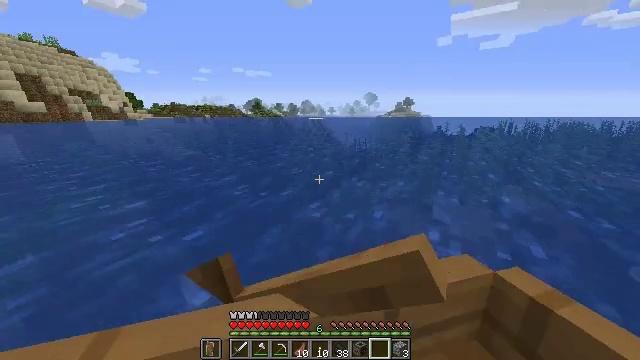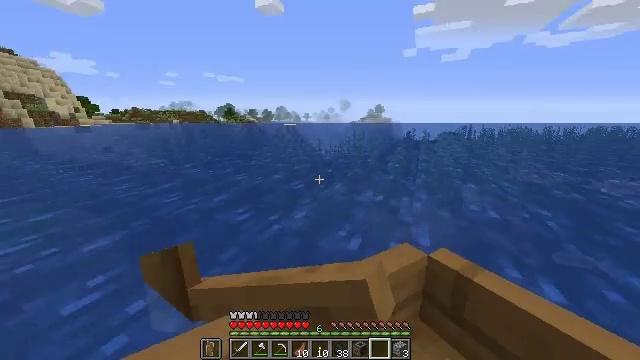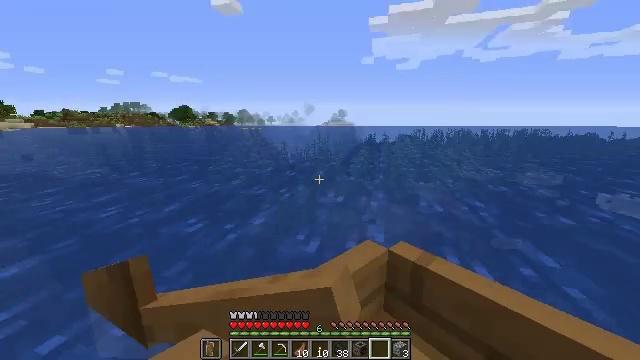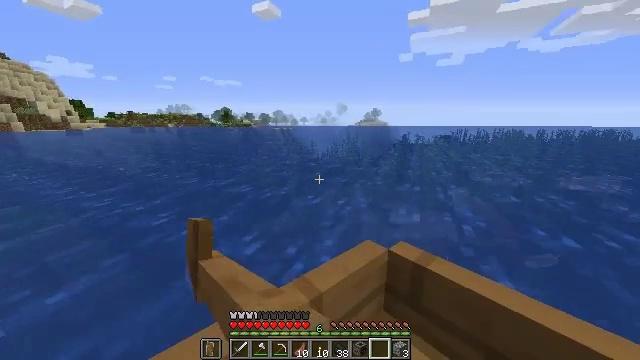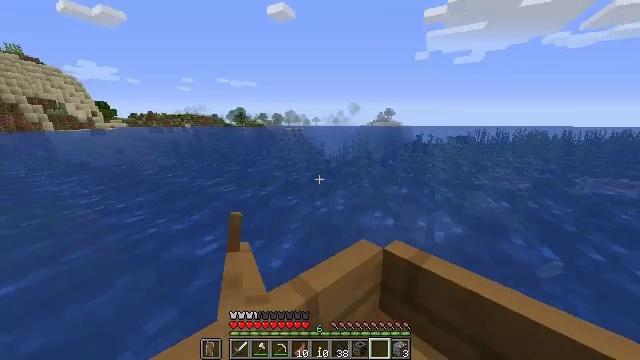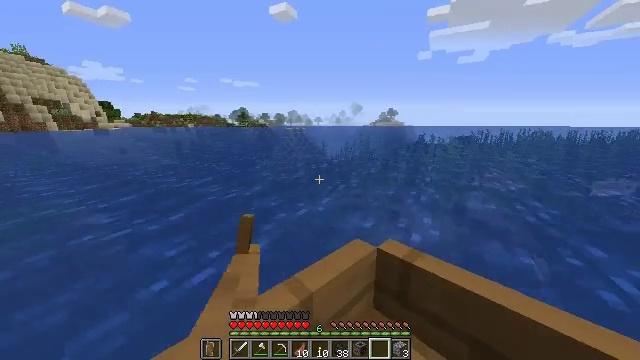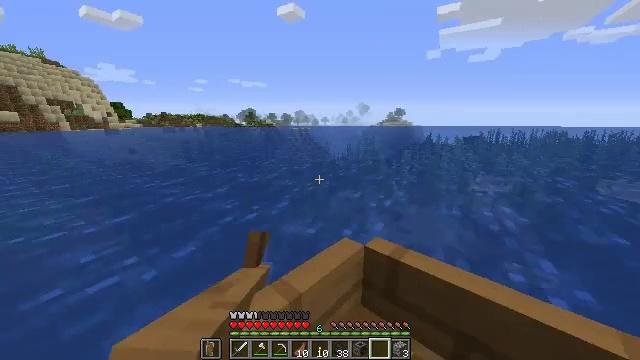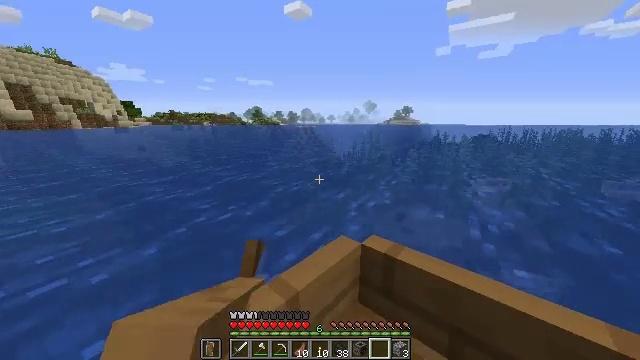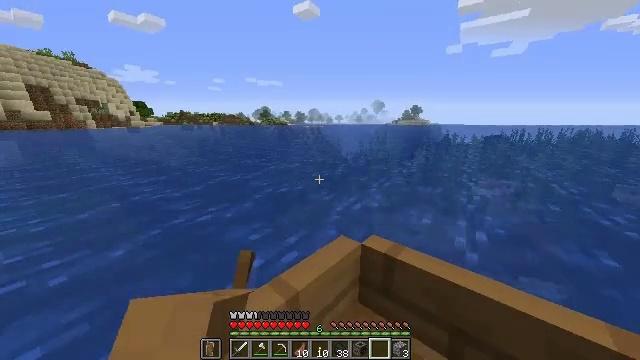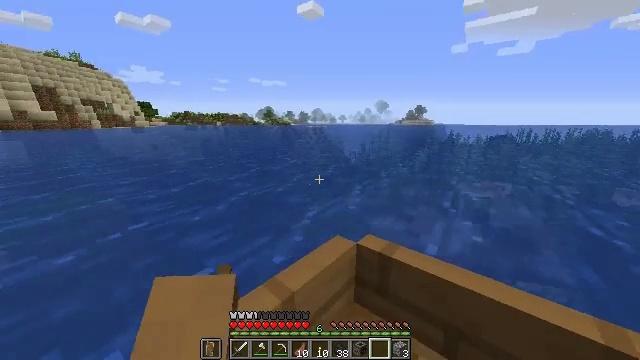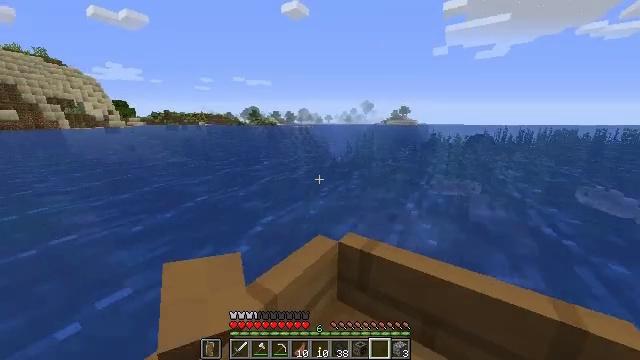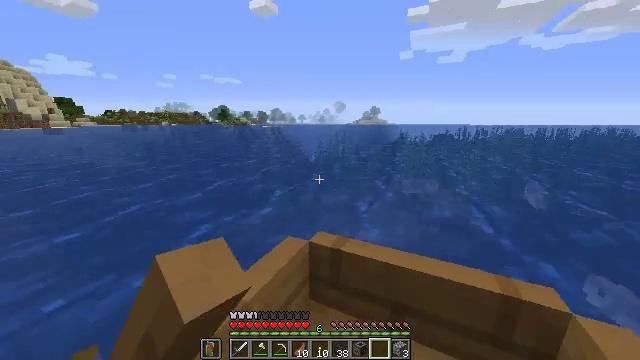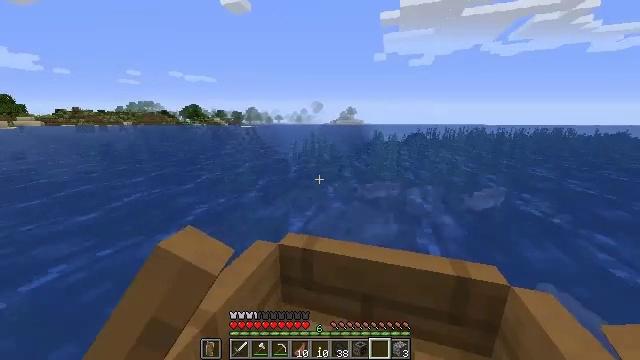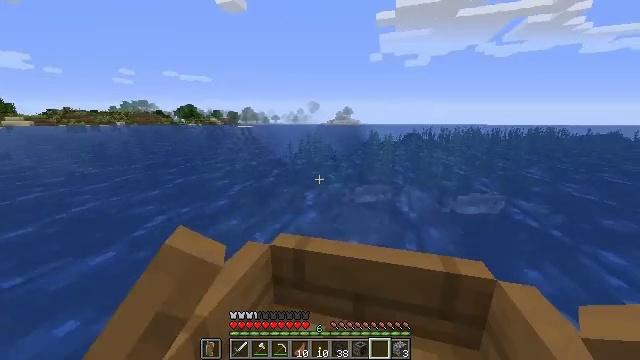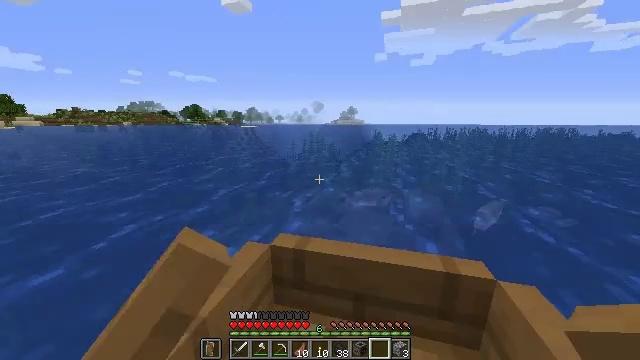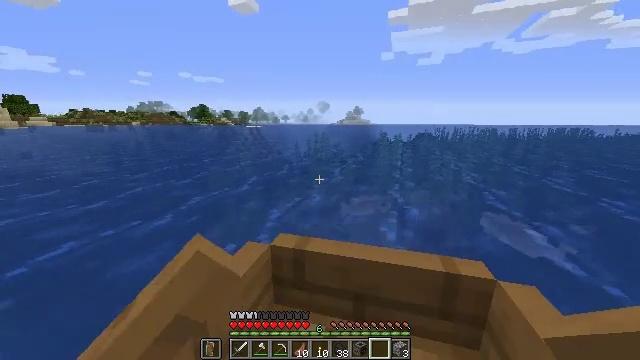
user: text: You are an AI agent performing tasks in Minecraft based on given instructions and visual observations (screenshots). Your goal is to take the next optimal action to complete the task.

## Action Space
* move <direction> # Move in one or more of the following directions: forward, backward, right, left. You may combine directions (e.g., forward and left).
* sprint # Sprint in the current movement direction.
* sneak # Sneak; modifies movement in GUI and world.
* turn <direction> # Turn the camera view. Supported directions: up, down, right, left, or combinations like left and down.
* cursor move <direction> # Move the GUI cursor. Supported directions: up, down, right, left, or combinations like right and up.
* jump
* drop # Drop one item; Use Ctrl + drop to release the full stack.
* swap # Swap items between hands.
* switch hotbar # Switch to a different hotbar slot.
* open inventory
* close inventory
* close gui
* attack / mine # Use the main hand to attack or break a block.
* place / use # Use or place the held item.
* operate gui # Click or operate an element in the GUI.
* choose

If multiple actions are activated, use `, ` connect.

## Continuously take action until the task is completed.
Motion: motion action
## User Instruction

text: Harvest sugar cane from the plant.
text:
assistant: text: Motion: move forward, turn right and up
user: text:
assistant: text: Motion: move forward, turn right
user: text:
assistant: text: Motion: move forward
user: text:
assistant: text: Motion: move forward, turn right
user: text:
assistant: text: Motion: move forward, turn right
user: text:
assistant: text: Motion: move forward, turn right
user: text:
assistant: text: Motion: move forward
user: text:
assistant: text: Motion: move forward
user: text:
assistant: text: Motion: move forward, turn right
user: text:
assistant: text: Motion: move forward, turn right
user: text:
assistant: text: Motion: move forward, turn right
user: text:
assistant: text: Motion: move forward, turn right
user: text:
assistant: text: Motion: move forward, turn right
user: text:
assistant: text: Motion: move forward
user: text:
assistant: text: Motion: move forward
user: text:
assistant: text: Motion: move forward
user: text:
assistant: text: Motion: move forward
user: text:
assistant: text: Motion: move forward
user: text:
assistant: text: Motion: move forward
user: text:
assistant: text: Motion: move forward, turn right
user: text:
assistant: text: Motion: move forward, turn right and up
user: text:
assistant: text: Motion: move forward and move right
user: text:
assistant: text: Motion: move forward and move right
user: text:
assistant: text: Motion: move forward
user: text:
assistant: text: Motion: move forward
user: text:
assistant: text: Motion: move forward
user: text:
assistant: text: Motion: move forward
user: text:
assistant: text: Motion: move forward
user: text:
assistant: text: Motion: move forward
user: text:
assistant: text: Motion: move forward